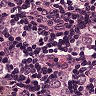
Metastatic tissue present: yes